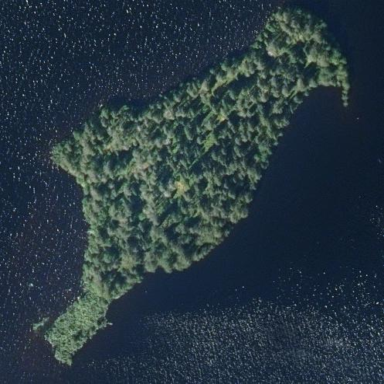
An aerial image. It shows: Islet.